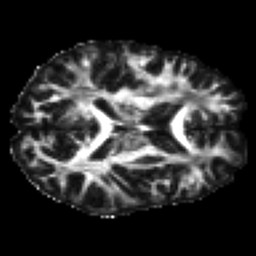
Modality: FA
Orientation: axial
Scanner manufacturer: siemens
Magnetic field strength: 3 T
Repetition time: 7.8 s
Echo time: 0.09 s